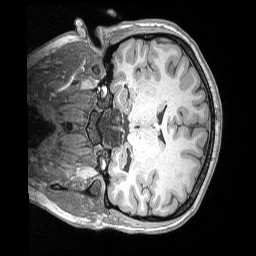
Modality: T1w
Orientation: coronal
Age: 19
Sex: female
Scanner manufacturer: siemens
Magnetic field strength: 3 T
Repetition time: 2.53 s
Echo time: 0.00164 s